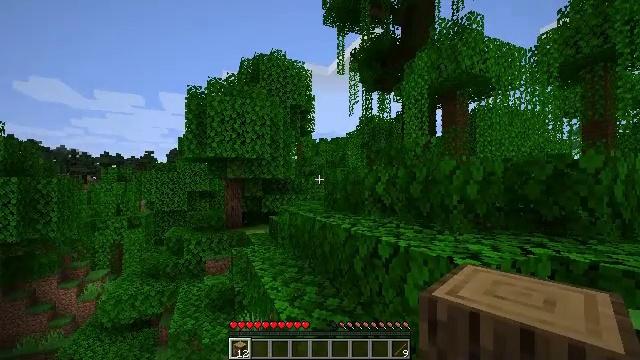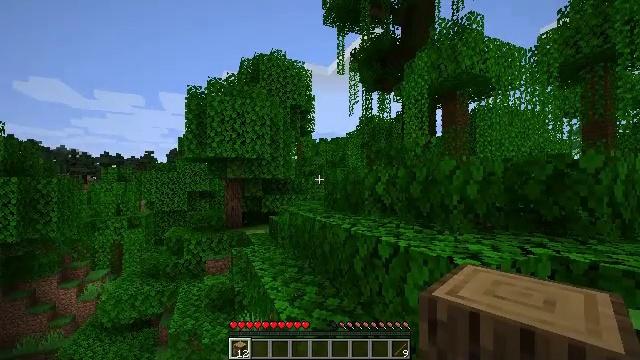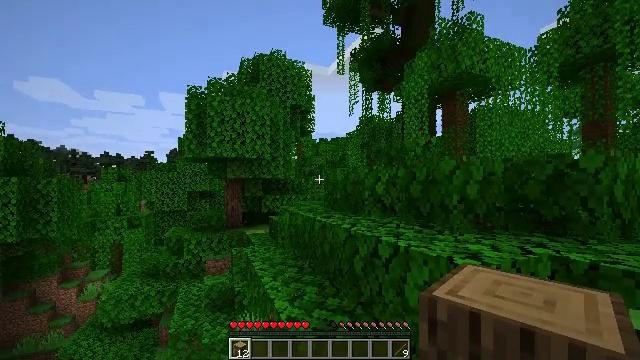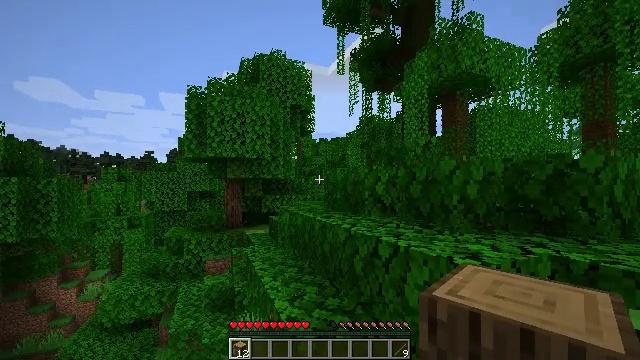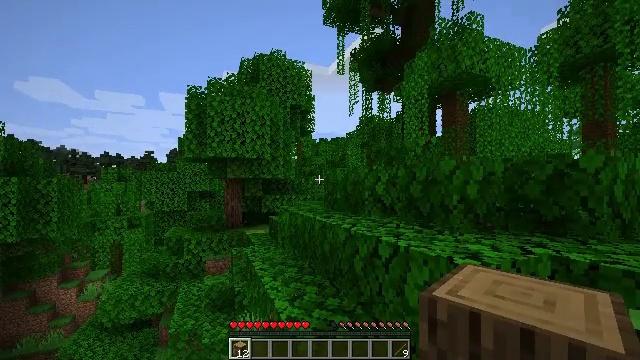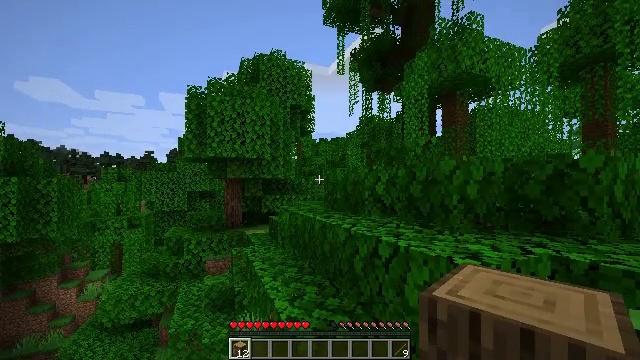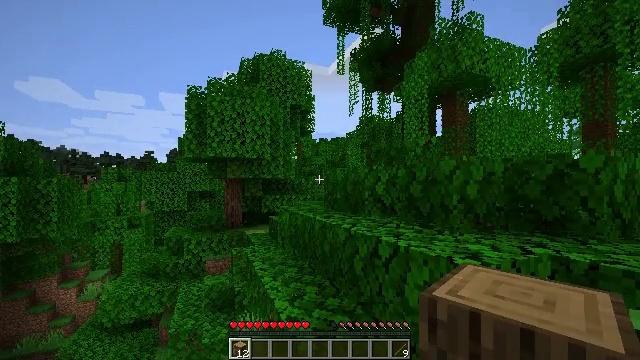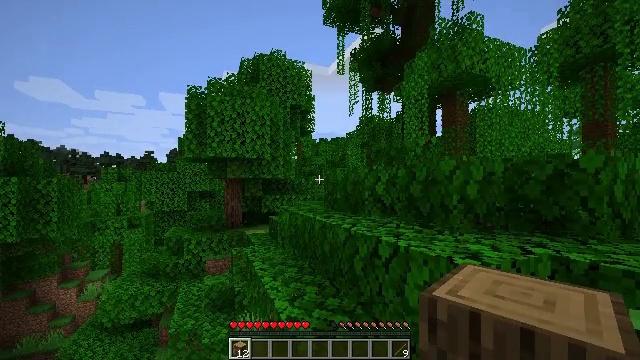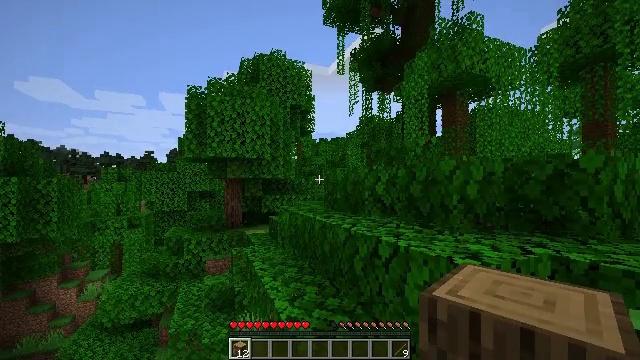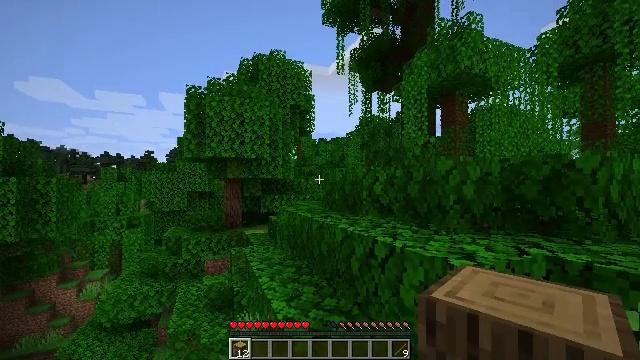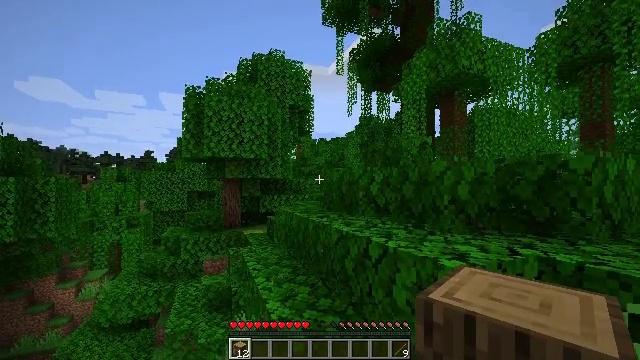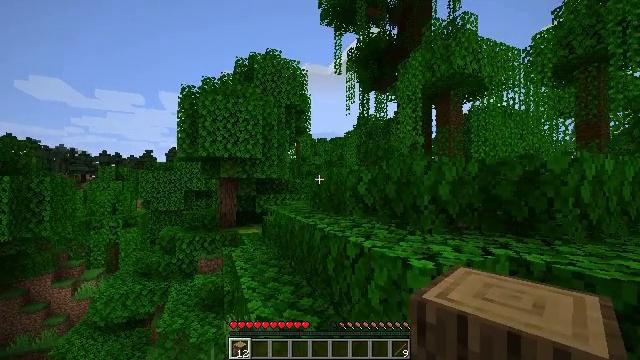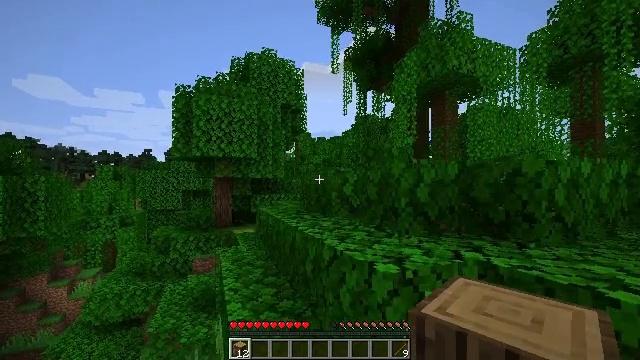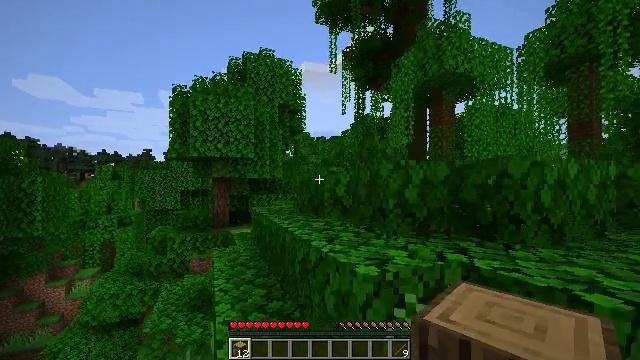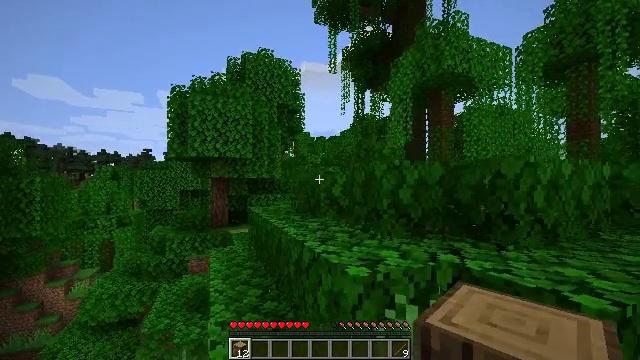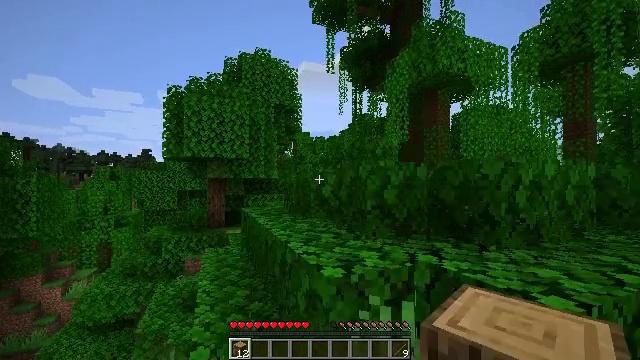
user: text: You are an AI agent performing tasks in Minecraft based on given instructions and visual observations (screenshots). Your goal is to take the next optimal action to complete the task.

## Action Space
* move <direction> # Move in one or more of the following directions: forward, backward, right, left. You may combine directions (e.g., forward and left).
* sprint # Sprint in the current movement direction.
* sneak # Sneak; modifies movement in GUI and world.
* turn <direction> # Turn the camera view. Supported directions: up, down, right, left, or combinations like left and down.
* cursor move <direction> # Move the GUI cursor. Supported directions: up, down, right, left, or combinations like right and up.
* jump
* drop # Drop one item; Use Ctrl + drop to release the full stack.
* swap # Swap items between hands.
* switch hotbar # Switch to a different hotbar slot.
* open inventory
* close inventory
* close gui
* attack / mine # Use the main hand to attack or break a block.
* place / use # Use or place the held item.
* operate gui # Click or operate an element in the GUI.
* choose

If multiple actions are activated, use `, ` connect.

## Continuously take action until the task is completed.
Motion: motion action
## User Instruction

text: Break the melon to get slices.
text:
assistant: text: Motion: no_op
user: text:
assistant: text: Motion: no_op
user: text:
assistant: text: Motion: no_op
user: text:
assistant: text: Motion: no_op
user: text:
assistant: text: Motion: no_op
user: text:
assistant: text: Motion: no_op
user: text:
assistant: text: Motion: no_op
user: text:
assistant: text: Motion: no_op
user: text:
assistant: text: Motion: move right
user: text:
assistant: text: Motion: move right
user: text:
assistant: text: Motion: move right
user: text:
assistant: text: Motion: move right
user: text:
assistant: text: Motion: move right
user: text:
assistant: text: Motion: move right
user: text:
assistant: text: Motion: move right
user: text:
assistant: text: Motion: no_op
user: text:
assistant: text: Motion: no_op
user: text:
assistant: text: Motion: no_op
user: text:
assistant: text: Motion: move forward
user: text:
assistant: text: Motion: move forward
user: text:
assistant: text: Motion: move forward
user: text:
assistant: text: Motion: move forward
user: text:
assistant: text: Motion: move forward
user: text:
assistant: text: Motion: move forward, jump
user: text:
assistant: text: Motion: move forward, turn left, jump
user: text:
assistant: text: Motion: move forward, turn left, jump
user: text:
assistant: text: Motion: move forward, turn left, jump
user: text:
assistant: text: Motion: move forward, turn left, jump
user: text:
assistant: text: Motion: move forward, turn left, jump
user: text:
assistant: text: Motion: move forward, turn left, jump